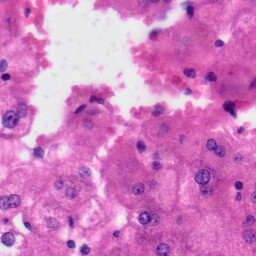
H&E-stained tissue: Liver